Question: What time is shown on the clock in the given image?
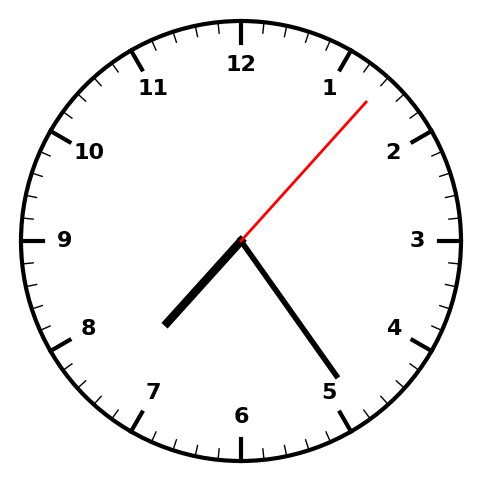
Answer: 07:24:07